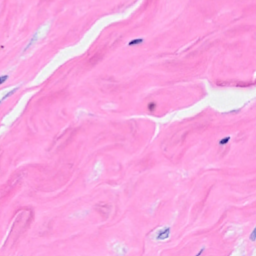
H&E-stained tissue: Breast